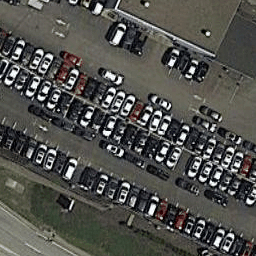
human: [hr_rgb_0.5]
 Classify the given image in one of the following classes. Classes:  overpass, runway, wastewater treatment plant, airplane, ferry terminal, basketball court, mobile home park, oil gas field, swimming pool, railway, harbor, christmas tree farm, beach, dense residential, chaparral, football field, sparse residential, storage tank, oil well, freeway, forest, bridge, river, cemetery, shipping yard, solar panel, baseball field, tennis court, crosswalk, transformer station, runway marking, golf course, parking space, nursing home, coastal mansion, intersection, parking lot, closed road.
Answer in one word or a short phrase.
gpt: parking lot